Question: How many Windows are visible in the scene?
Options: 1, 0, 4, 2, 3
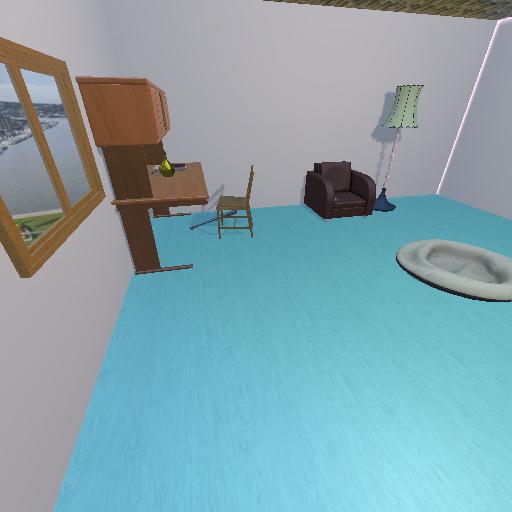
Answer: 1